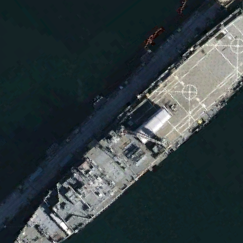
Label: combat